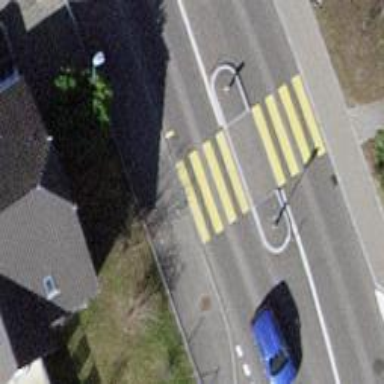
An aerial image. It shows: Crossing with zebra marking and island.